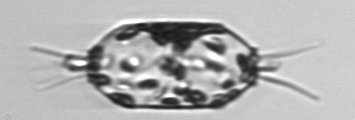
Label: Odontella